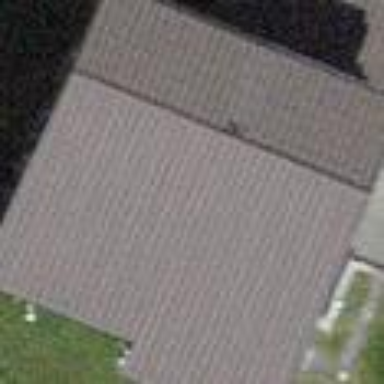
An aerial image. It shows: Building with tile roof.